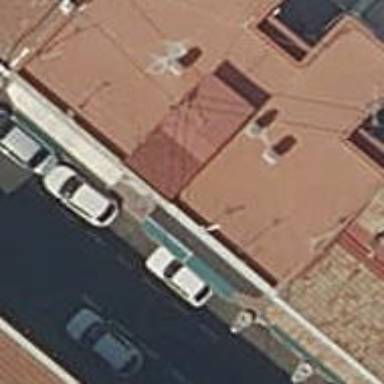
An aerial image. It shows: Restaurant.